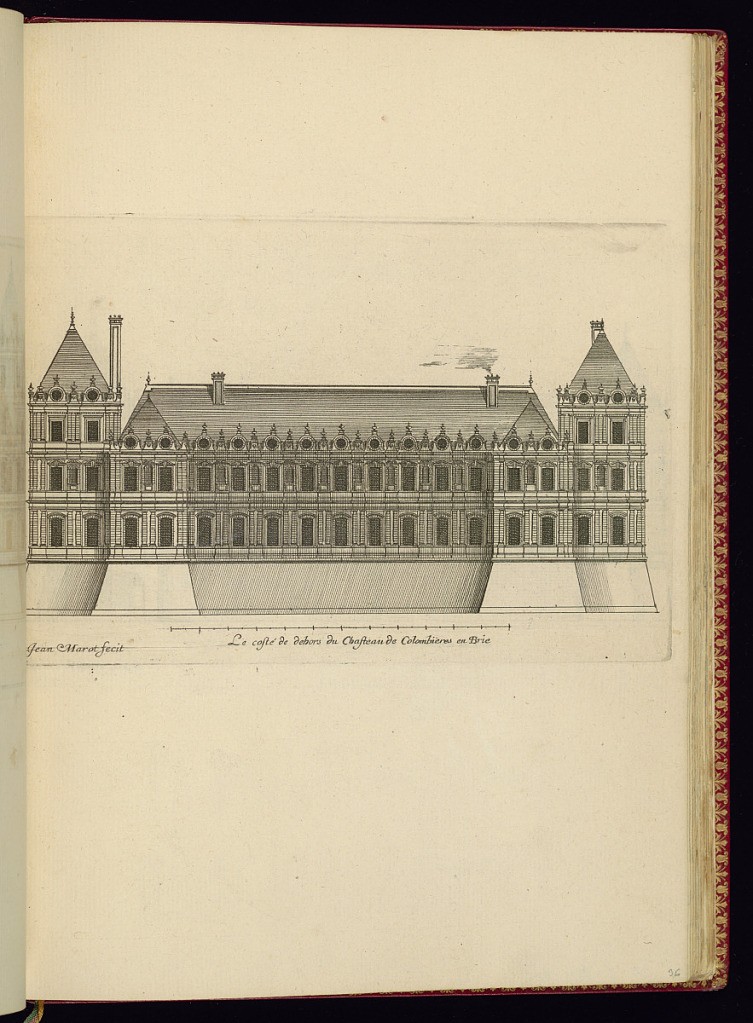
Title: Le costé de dehors du Chasteau de Colombieres en Brie
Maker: Jean Marot, French, 1619 - 1679
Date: ca.1635–ca.1660
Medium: Etching on laid paper
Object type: Print
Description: Architectural elevation of the exterior façade of the castle of Coulommiers, France with a scale below. The façade features windows, niches, roundels, pilasters, and finials. The plate is titled and signed.